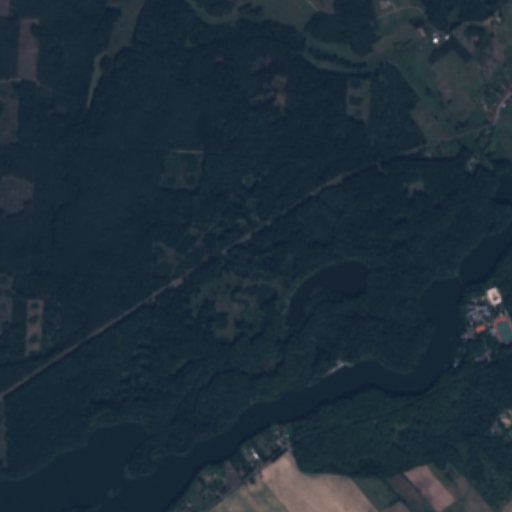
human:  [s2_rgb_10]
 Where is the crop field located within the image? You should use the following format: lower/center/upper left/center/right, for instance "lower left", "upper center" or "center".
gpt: The crop field is located in the lower right of the image.
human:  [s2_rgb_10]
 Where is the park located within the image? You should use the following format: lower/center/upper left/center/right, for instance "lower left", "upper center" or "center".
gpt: The park is located in the lower right of the image.
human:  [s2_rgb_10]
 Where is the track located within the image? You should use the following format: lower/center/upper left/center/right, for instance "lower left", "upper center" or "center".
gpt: The track is located in the lower right of the image.
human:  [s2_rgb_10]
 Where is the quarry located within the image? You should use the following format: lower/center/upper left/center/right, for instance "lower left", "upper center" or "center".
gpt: There is no quarry in the image.